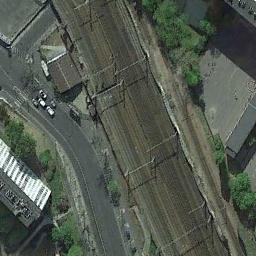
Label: railway